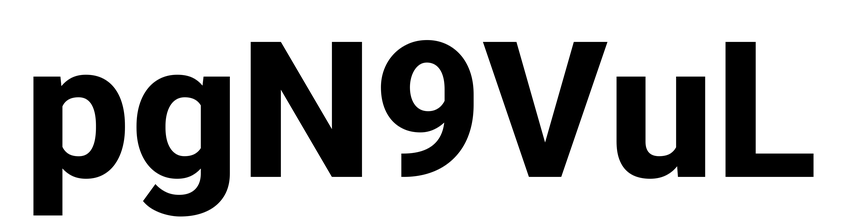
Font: Roboto_ExtraBold